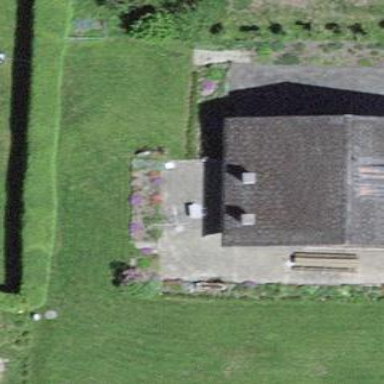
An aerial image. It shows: Simple and straightforward house.